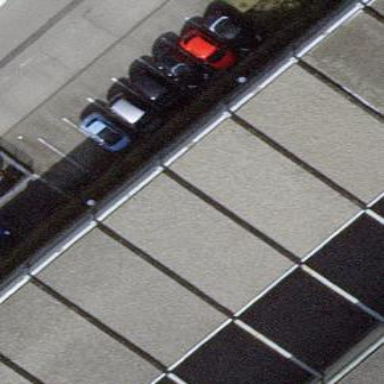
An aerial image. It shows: View of roof of building.